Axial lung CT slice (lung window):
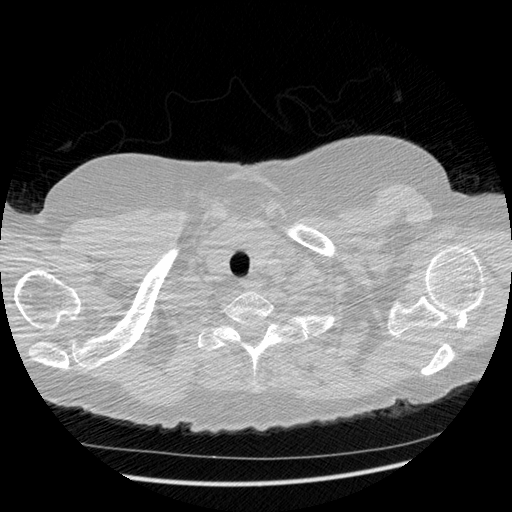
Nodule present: no